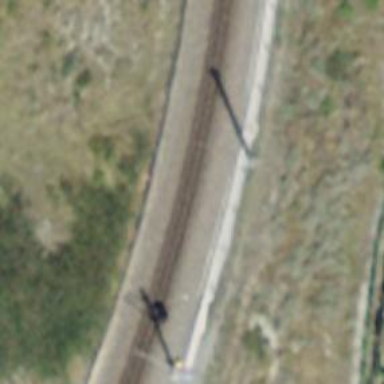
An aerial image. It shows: Catenary mast for power lines.